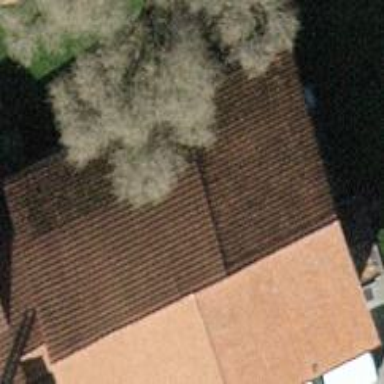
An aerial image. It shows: Gabled roof on farm auxiliary building.